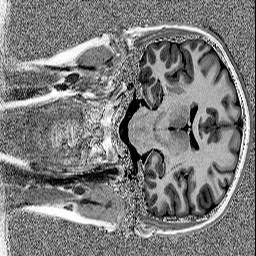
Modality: MP2RAGE
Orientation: coronal
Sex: female